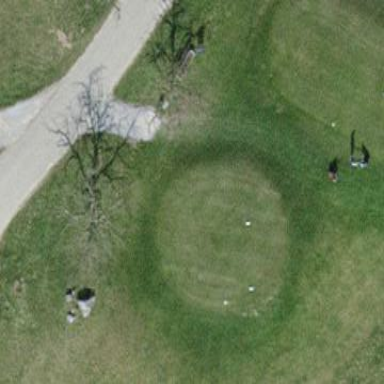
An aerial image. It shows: Golf tee.